Field crop: maize
Growth stage: 2
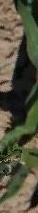
Species: maize